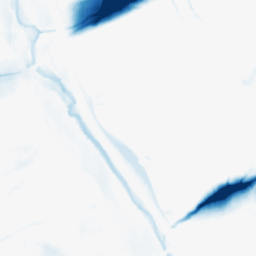
Category: morphological
Decomposition family: morphological_ellipse
Decomposition parameters: operation: closing
width: 50
height: 10
Upsampling method: bilinear
Upsampling parameters: scale: 2
Upsampling scale: 2